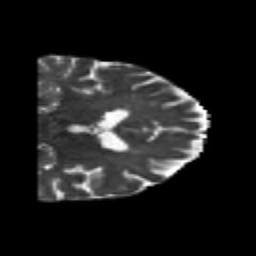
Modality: T2w
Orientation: coronal
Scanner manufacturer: siemens
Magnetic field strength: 3 T
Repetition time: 6.8 s
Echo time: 0.093 s